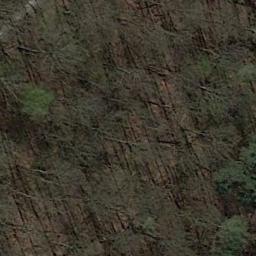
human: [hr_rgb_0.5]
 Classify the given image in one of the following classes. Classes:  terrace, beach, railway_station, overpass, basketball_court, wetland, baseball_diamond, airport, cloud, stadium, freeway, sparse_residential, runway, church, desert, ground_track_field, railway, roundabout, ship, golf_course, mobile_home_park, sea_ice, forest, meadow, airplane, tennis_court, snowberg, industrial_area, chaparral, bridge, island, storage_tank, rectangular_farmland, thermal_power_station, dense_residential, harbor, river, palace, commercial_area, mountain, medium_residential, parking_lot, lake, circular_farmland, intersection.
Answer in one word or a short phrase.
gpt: forest